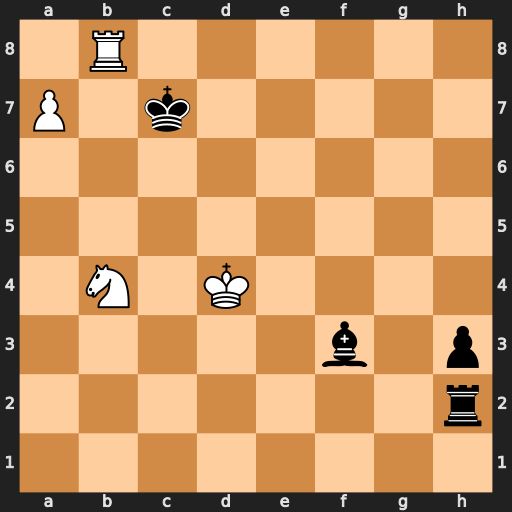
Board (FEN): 1R6/P1k5/8/8/1N1K4/5b1p/7r/8
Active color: w
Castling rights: -
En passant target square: -
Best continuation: Nd5+ Bxd5 Kxd5